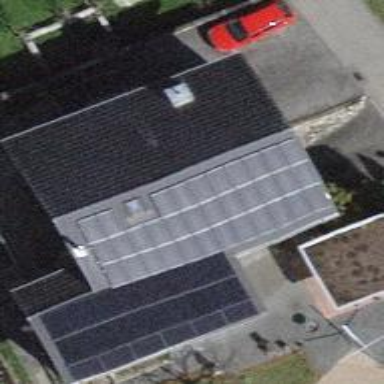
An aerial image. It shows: Solar power generator.